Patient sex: M
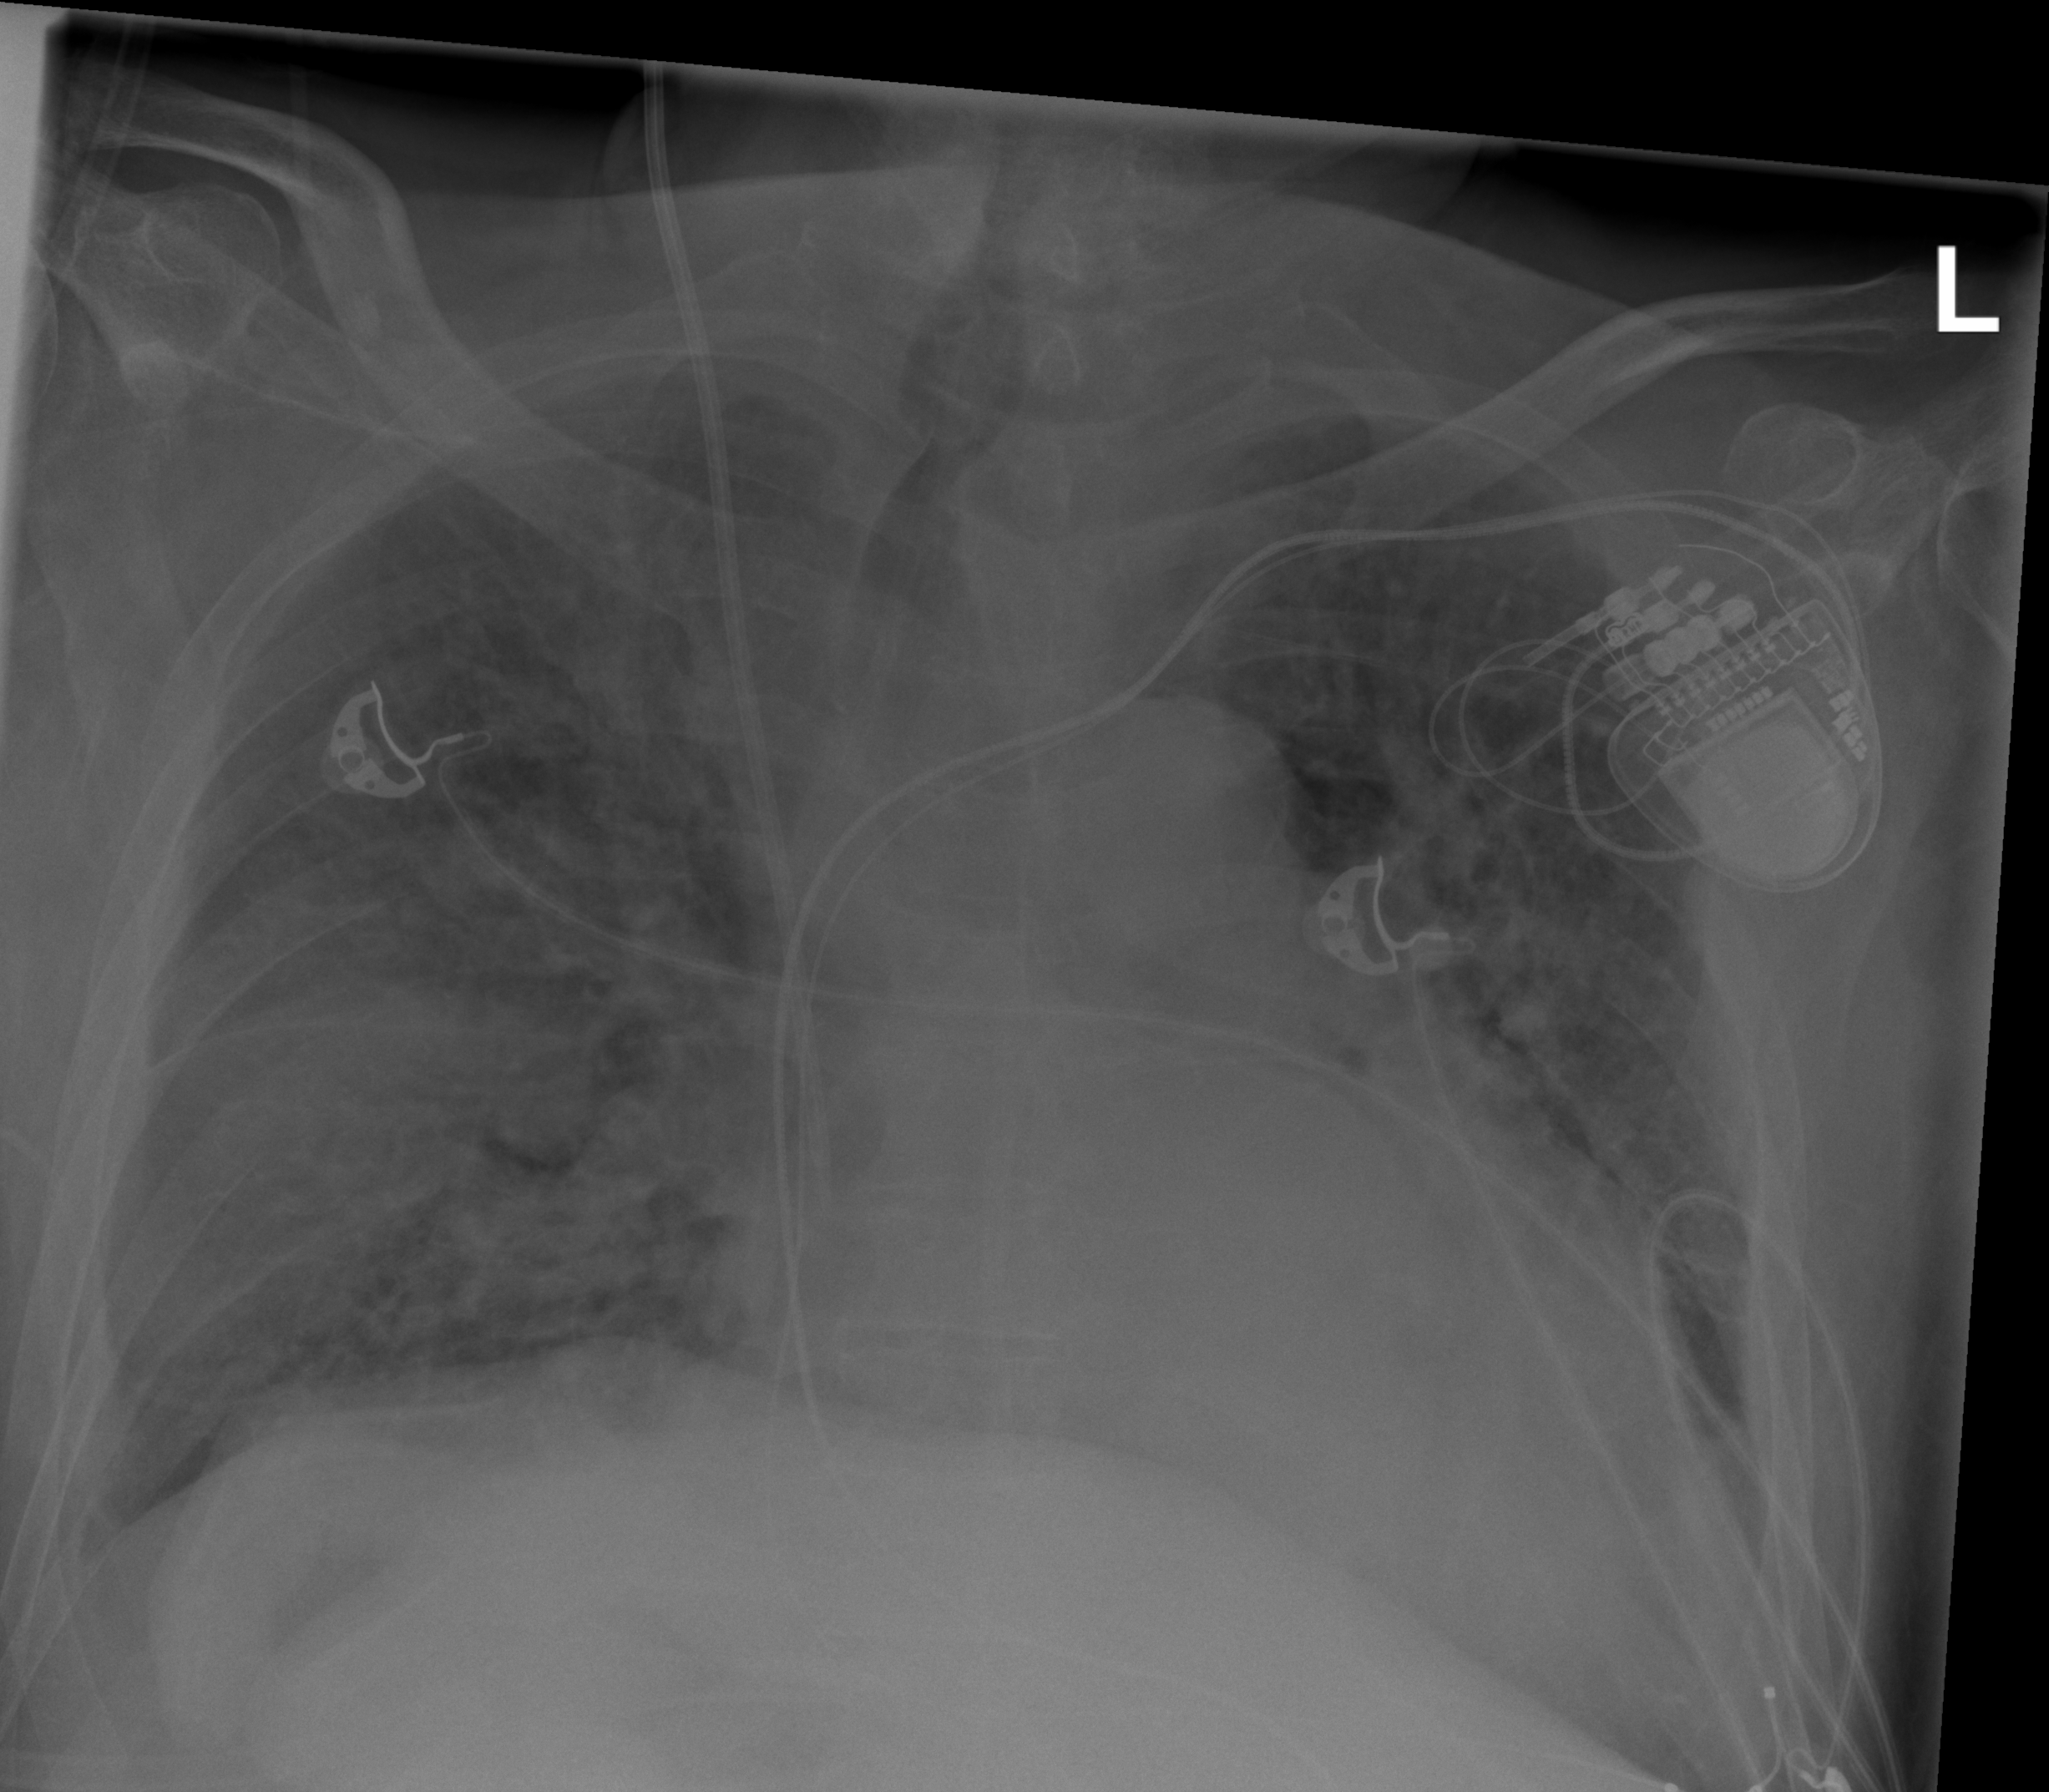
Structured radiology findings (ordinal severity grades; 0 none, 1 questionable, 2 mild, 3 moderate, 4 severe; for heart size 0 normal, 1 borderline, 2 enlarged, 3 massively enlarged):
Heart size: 3
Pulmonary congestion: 3
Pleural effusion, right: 2
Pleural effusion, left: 2
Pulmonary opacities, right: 3
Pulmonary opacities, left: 3
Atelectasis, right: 2
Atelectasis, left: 2